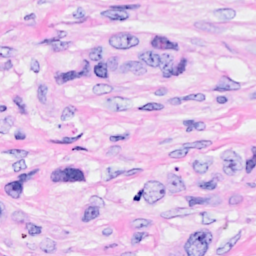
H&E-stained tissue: Breast